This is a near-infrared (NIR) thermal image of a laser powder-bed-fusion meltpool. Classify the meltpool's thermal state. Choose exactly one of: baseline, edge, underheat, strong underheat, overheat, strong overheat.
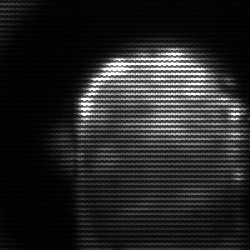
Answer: baseline